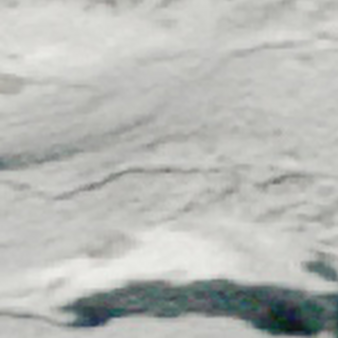
Label: other